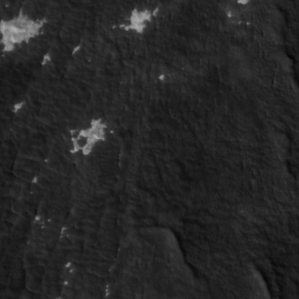
Label: non_frost